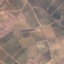
Land use / land cover class: PermanentCrop